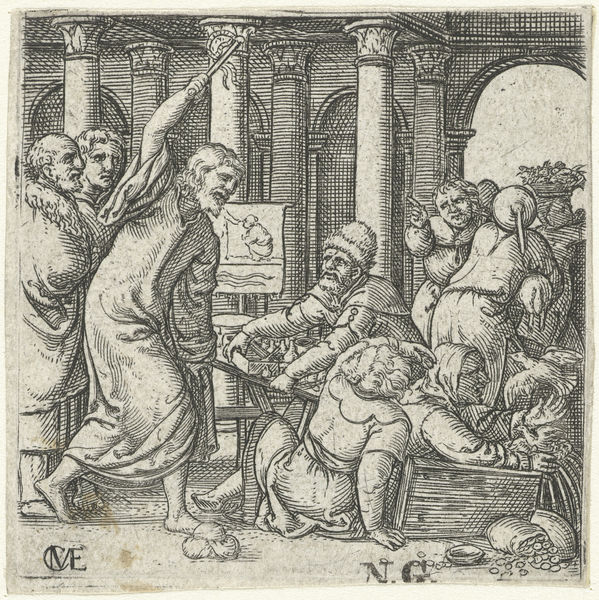
Titel: Verdrijving van de wisselaars uit de tempel
Künstler: Cornelis Massijs
Standort: Amsterdam
Institution: Rijksmuseum
Schlagwörter: arch, architecture, column, columns, crowd, fight, hat, men, people, white, women, black, dress, figures, grey, group, hair, old, painting, robe, table, woman, picture, print, servant, woodcut, fighting, food, greek, man, roman, drawing, black and white, cap, bird, etching, illustration, line, sketch, beard, birds, pen, scene, human, clothes, toga, temple, ink, jesus, square, gate, engraving, medieval, animal, coin, dove, doves, christ, canvas, paint, pillar, money, humans, stick, market, whip, anger, business, pain, slave, coins, tables, merchants, riot, bag, pillars, beating, punishment, merchant, n.g., strike, tumult, whipping, alms, begger, taxes, dealer, driving out, profit, money lender, moneychangers, marchancolumnst, mercants, shaming, pillory, cve